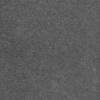
Label: dusty